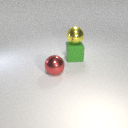
large red metal sphere in front of large green rubber cube